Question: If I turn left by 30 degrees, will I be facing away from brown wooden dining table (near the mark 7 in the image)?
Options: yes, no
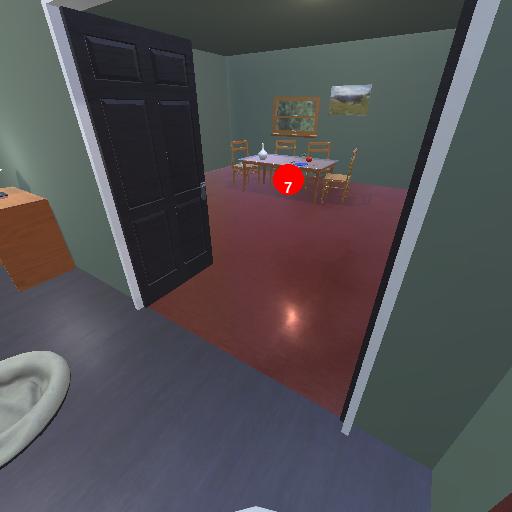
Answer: yes